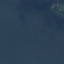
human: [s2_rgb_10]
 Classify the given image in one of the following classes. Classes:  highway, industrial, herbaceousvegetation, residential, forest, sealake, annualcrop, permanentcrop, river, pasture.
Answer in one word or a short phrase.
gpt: SeaLake